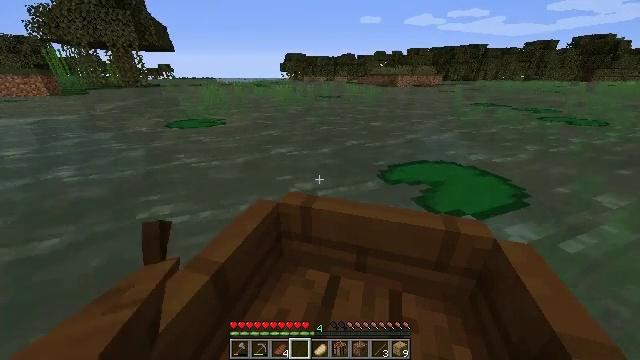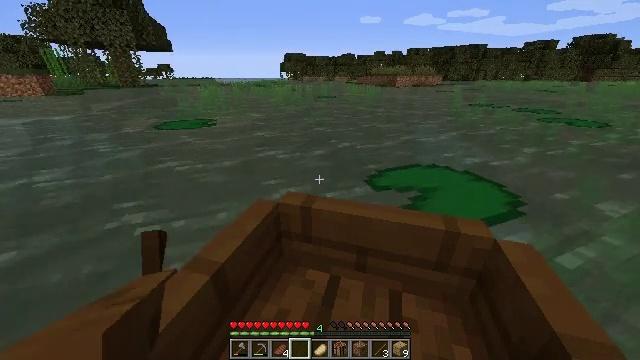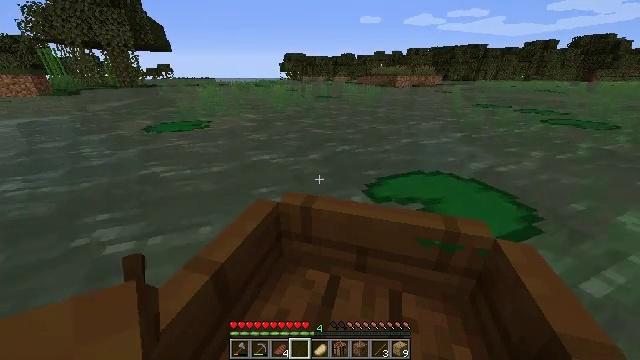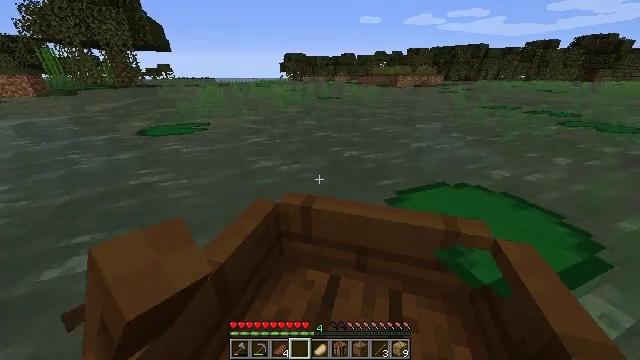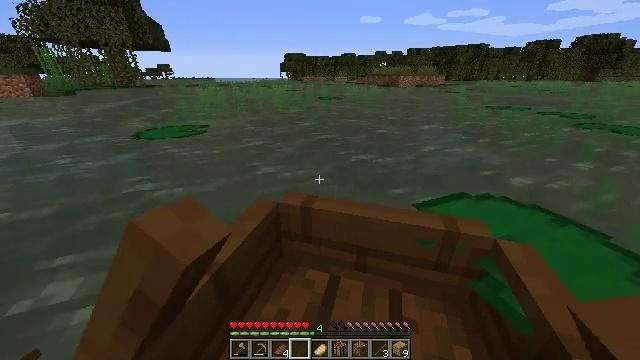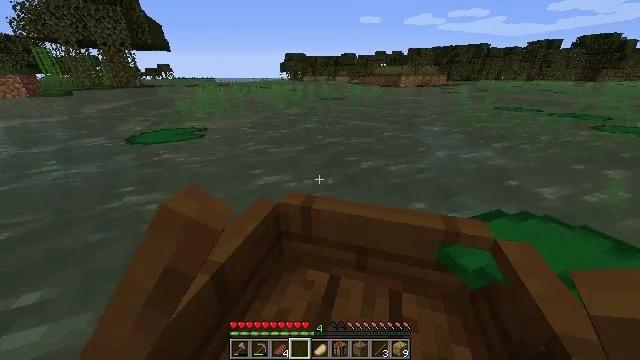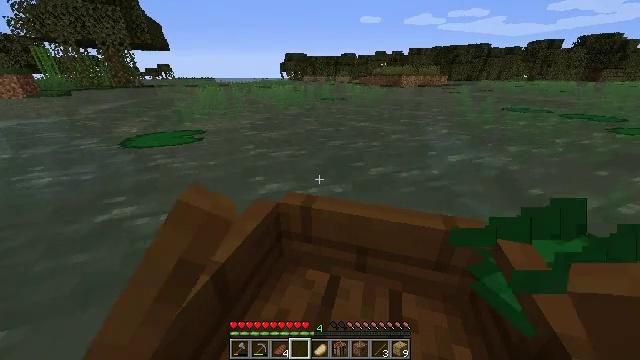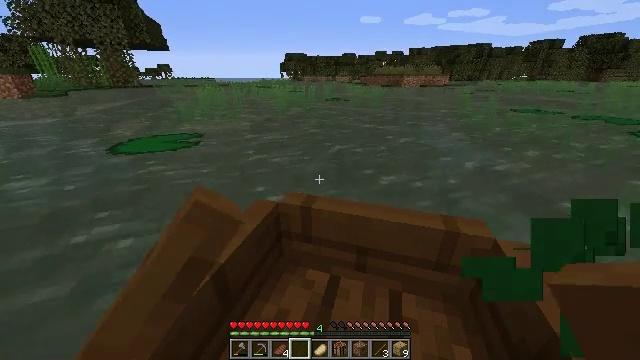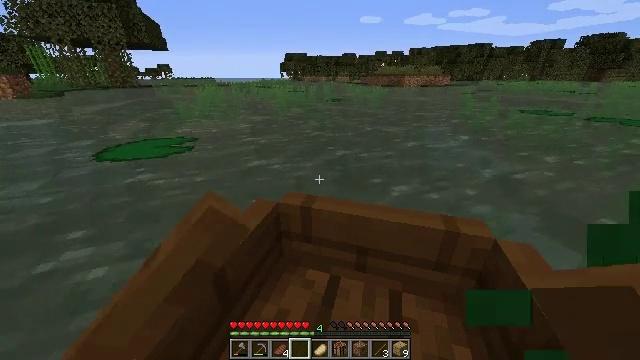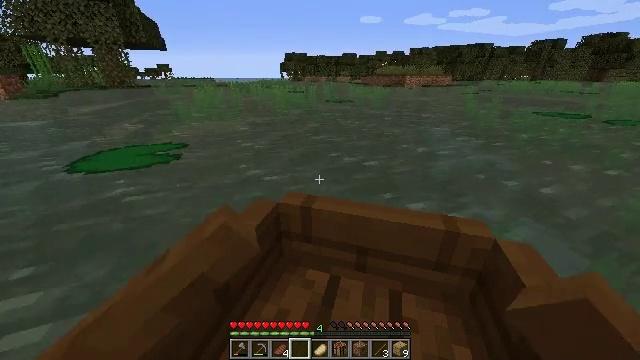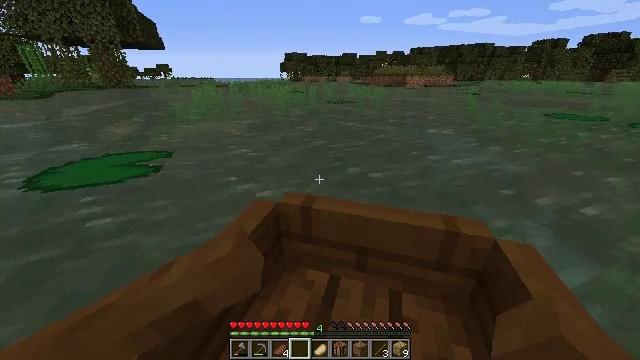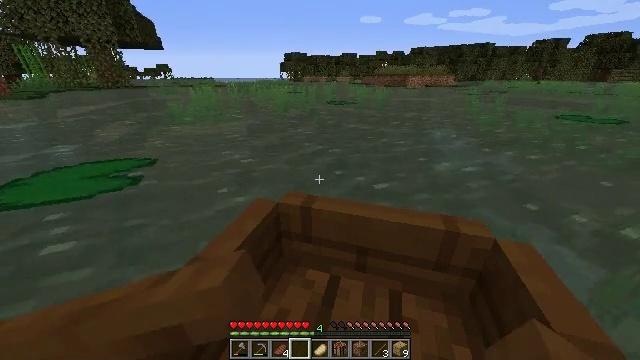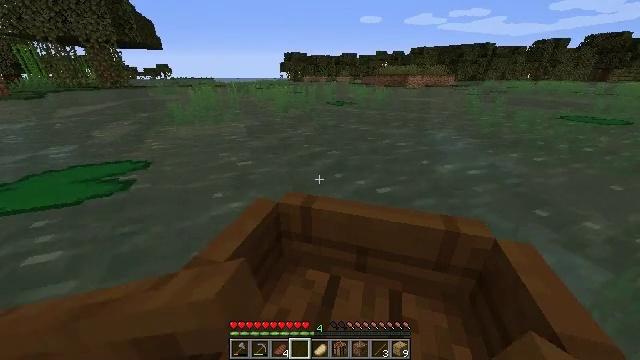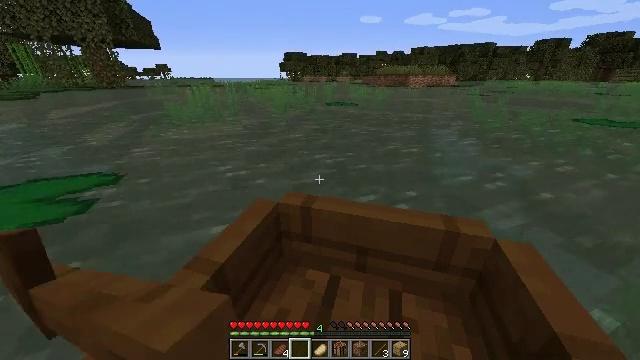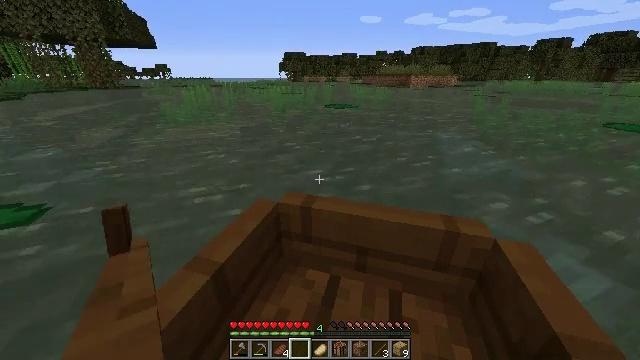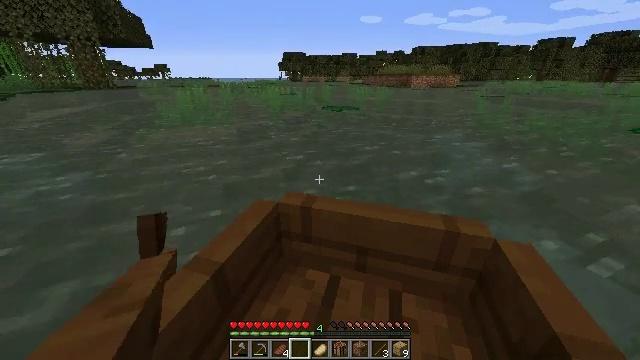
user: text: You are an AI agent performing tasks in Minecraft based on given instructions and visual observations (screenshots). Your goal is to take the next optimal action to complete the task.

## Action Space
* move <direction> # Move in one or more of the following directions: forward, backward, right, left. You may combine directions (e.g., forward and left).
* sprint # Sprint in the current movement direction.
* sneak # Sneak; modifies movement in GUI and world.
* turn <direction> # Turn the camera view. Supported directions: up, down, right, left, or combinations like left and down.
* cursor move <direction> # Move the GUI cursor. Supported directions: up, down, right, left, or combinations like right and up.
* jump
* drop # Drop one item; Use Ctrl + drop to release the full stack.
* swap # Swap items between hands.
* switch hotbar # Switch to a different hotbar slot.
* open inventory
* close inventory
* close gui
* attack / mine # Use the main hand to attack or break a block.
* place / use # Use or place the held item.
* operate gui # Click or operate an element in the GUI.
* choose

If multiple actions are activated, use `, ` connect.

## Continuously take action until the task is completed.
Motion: motion action
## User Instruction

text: Clear the seagrass to get an item.
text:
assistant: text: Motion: move forward, sprint, jump
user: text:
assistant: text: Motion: move forward, sprint, jump
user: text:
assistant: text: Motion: move forward, sprint, jump
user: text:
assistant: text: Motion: move forward, sprint, jump
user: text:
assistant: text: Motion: move forward, sprint, jump
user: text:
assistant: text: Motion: move forward, sprint, jump
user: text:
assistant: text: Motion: move forward, sprint, jump
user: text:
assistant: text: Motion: move forward, sprint, jump
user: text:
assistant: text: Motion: move forward, sprint, jump
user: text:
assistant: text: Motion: move forward, sprint, jump
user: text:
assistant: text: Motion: move forward, sprint, jump
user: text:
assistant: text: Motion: move forward, sprint, jump
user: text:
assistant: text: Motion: move forward, sprint, jump
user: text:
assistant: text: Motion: move forward, sprint, jump
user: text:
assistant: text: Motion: move forward, sprint, jump
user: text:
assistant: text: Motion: move forward, sprint, jump
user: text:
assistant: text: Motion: move forward, sprint, jump
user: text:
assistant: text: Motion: move forward and move left, sprint, jump
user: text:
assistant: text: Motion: move forward and move left, sprint, jump
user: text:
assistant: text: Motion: move forward and move left, sprint, jump
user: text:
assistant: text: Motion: move forward and move left, sprint, jump
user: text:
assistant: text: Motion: move forward and move left, sprint, jump
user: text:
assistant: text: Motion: move forward and move left, sprint, jump
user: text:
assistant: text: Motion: move forward and move left, sprint, jump
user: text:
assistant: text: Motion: move forward and move left, sprint, jump
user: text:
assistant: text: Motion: move forward, sprint, jump
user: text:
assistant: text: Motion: move forward, sprint, jump
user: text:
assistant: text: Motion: move forward, sprint, jump
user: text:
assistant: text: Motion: move forward, sprint, jump
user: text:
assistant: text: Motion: move forward, sprint, jump